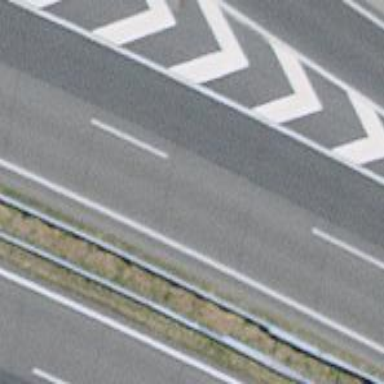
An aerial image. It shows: Asphalt motorway.